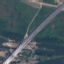
Label: Highway